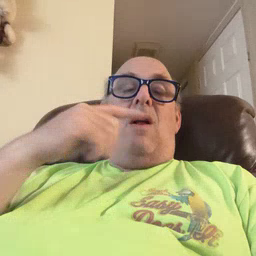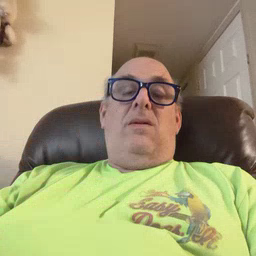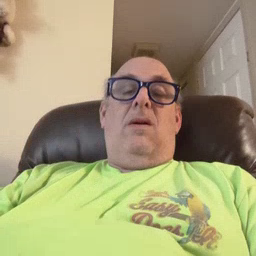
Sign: eye